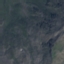
Land use / land cover class: HerbaceousVegetation